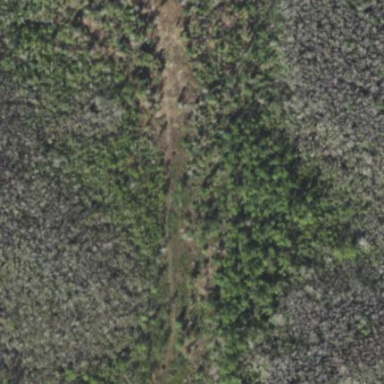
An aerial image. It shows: Forest area predominantly covered with needle-leaved trees.